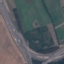
Land use / land cover: Highway